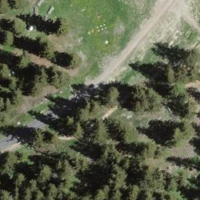
EUNIS habitat code: 43
Species observed at this site:
Campanula barbata